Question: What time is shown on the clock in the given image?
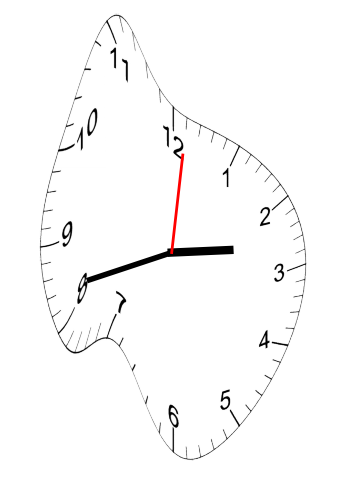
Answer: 02:42:01